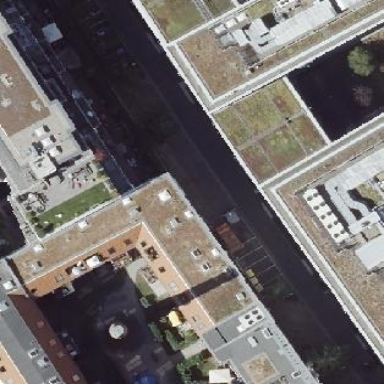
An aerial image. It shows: Part of building.